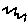
Label: zigzag